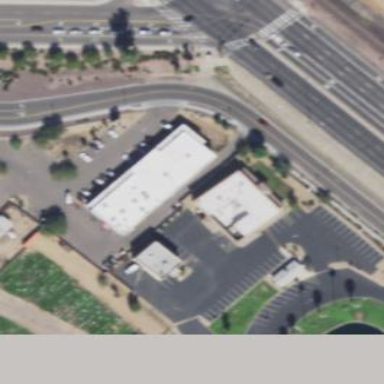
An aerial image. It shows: Building.